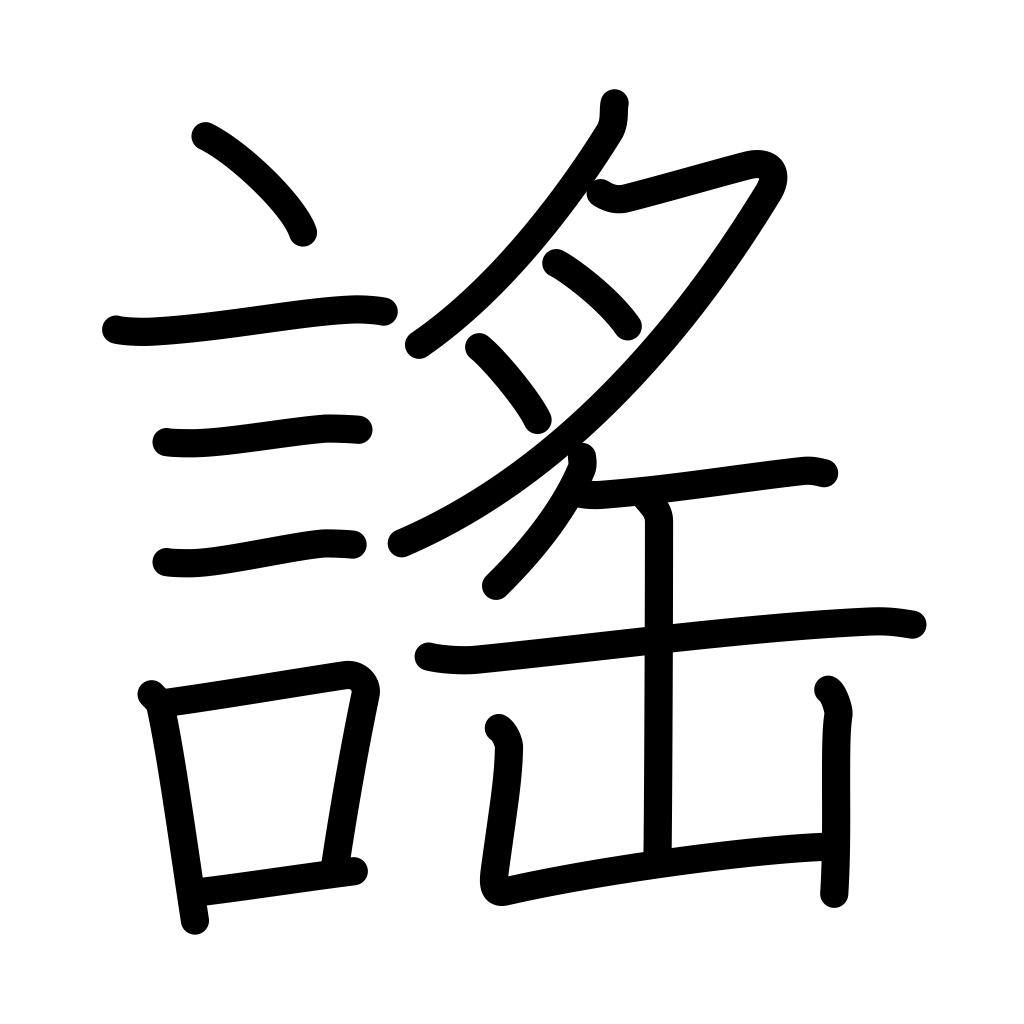
Meaning: folksong, ballad